Question: I'm trying to display some data from the ajax response as below.
'''
$.post(
'/tests/elementary/'+($(this).attr('data-test-id'))+'/get-details', // location of your php script
{
}, // any data you want to send to the script
function( data ) { // a function to deal with the returned information
if(data.taken =='false'){
alert('ok')
}
else {
$('#test_name').empty().append(data.information);
$('#test_point').empty().append(data.details['score']);
$('#test_date').empty().append(data.updated_at);
for(var i=0;i<data.testlog.length;i++) {
var temp = data.testlog[i];
$("#test_details_body").append("<tr> <td>"+ (i+1) +"</td> <td>"+temp['operand1']+' '+temp['operator']+' '+temp['operand2']+"</td><td>"+temp['user_answer']+"<td>"+temp['correct'] +"</td><tr>")
}
}
});
});
'''
But I'm getting 'Uncaught SyntaxError: Unexpected token o' error.
response:
'''
{
"success":"true",
"taken":"true",
"details":"{"id":2,"user_id":1,"test_id":9,"token":"682c5de08481081b940364416cdce99d","score":80,"attempts":2,"created_at":"2015-02-16 02:09:12","updated_at":"2015-02-16 02:09:12","course_id":7}",
"information":"sample test exam",
"updated_at":"16-Feb-2015 02:02:12",
"testlog":[
{"id":21,"test_id":9,"user_id":1,"operand1":1,"operand2":10,"operator":"+","answer":11,"user_answer":11,"answering_time":"00:00:00","created_at":"2015-02-16 02:53:11","updated_at":"2015-02-16 02:53:11","token":"682c5de08481081b940364416cdce99d","correct":"1"},
{"id":22,"test_id":9,"user_id":1,"operand1":2,"operand2":10,"operator":"+","answer":12,"user_answer":12,"answering_time":"00:00:00","created_at":"2015-02-16 02:53:15","updated_at":"2015-02-16 02:53:15","token":"682c5de08481081b940364416cdce99d","correct":"1"},
{"id":23,"test_id":9,"user_id":1,"operand1":3,"operand2":10,"operator":"+","answer":13,"user_answer":0,"answering_time":"00:00:00","created_at":"2015-02-16 02:53:18","updated_at":"2015-02-16 02:53:18","token":"682c5de08481081b940364416cdce99d","correct":"1"},
{"id":24,"test_id":9,"user_id":1,"operand1":4,"operand2":10,"operator":"+","answer":14,"user_answer":0,"answering_time":"00:00:00","created_at":"2015-02-16 02:53:25","updated_at":"2015-02-16 02:53:25","token":"682c5de08481081b940364416cdce99d","correct":"0"},
{"id":25,"test_id":9,"user_id":1,"operand1":5,"operand2":10,"operator":"+","answer":15,"user_answer":0,"answering_time":"00:00:00","created_at":"2015-02-16 02:53:29","updated_at":"2015-02-16 02:53:29","token":"682c5de08481081b940364416cdce99d","correct":"1"}
]
}
'''

php script for fetching data
'''
public function getTestDetails($id){
$exists = Testresult::where('user_id', Auth::id())->where('test_id', $id)->first();
if($exists==null){
return Response::json(["success"=>"true", "taken"=>"false"]);
}
else{
$updated_at = date("d-M-Y HⓂ️s", strtotime($exists->updated_at));
$testLog = Testlog::where('token', $exists->token)->get();
$info = Test::where('id', $id)->pluck('name');
return Response::json(["success"=>"true", "taken"=>"true",
"details"=>"$exists",
"information"=>$info,
"updated_at"=>$updated_at,
"testlog"=>$testLog]);
}
}
'''
Am I doing it right?
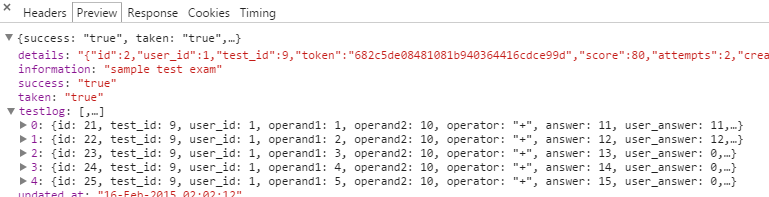
Answer: You are on the correct track! I think there are two issues here. The first is that you are trying to parse a JavaScript Object into a JavaScript Object. This is visible based on the fact that your screenshot shows the response parsing most of your object correctly via your AJAX call. This is confirmed by the error you are seeing in the console log.
So removing that 'JSON.parse(...)' as below will fix that issue:
'''
for(var i=0;i<data.testlog.length;i++) {
var temp = data.testlog[i];
$("#test_details_body").append("<tr> <td>"+ (i+1) +"</td> <td>"+temp['operand1']+' '+temp['operator']+' '+temp['operand2']+"</td><td>"+temp['user_answer']+"<td>"+temp['correct'] +"</td><tr>")
}
'''
The second issue is the generation of your JSON string, which as you discuss in the comments is coming via PHP. This isn't necessary for answering the original question, but for better practice should be corrected. I also think you may have thought you had to parse your array, because you have JSON strings embedded in your JavaScript Object.
I'm a little rusty on PHP but I think this line '"details"=>"$exists",' should actually be '"details"=>$exists'